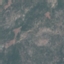
Land use / land cover class: HerbaceousVegetation